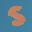
Label: 5